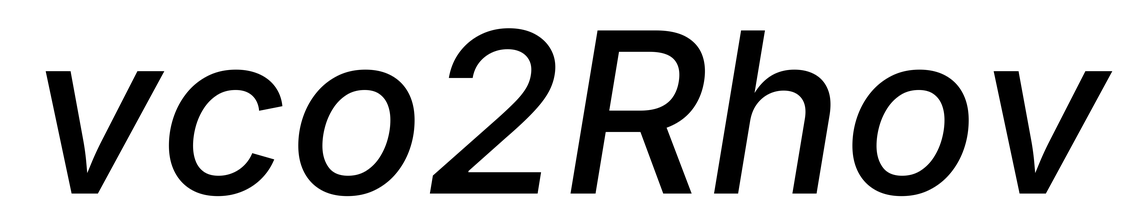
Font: Inter-Italic_Medium_Italic